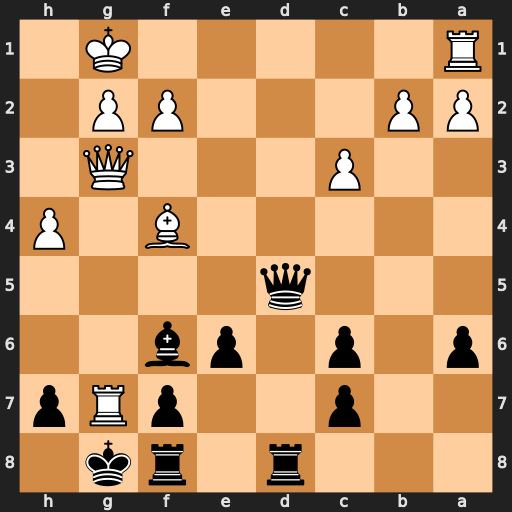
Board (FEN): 3r1rk1/2p2pRp/p1p1pb2/3q4/5B1P/2P3Q1/PP3PP1/R5K1
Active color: b
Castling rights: -
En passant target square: -
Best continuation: Bxg7 Bh6 Qe5 Qxe5 Bxe5